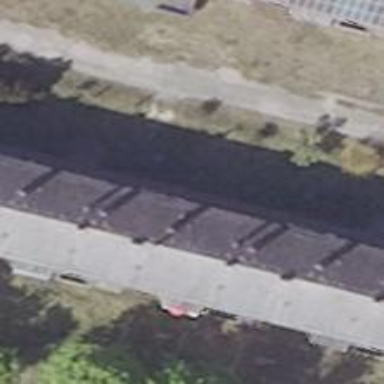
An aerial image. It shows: Residential building with gabled roof. The grey roof is oriented along the structure.